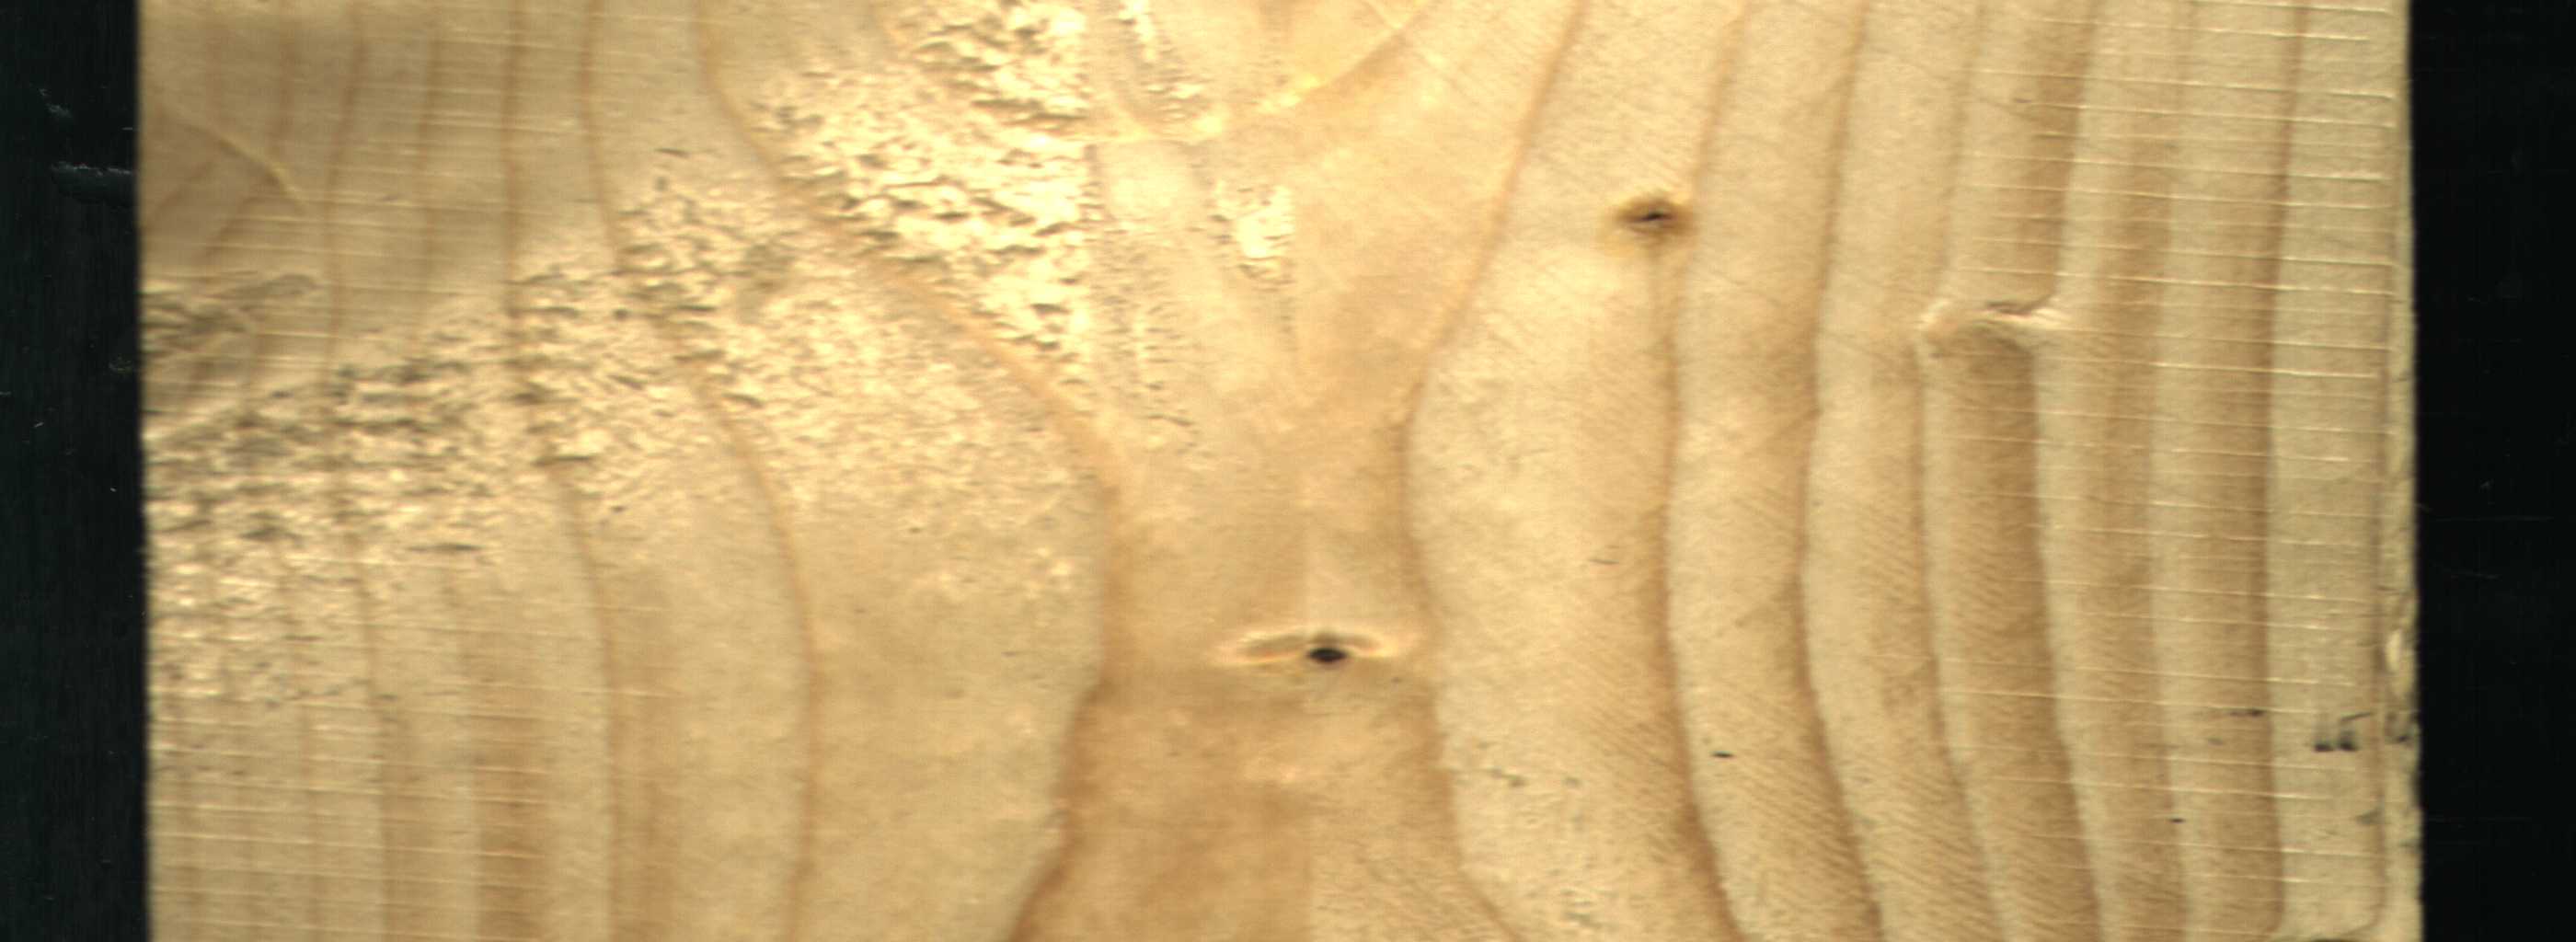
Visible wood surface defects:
Dead_Knot
Live_Knot